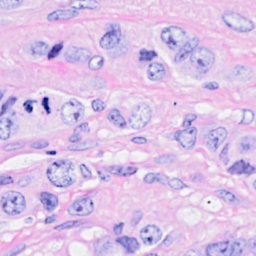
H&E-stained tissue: Breast